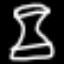
Label: hourglass